Field crop: tomato
Growth stage: 1
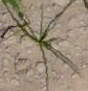
Species: cyperus